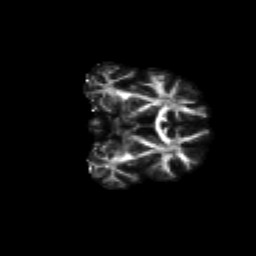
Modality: FA
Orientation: coronal
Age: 68
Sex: female
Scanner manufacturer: siemens
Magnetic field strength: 3 T
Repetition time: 4.71 s
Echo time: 0.0906 s